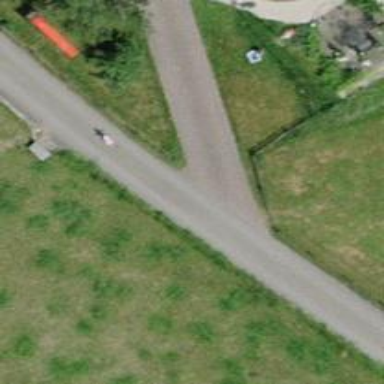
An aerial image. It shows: Track with grade 1 quality.